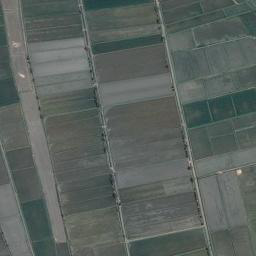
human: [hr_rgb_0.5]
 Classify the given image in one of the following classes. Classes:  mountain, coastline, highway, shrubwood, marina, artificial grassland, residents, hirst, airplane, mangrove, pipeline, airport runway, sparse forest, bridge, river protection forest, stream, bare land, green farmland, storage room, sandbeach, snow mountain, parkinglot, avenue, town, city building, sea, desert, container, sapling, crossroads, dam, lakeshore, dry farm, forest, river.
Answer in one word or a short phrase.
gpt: green farmland